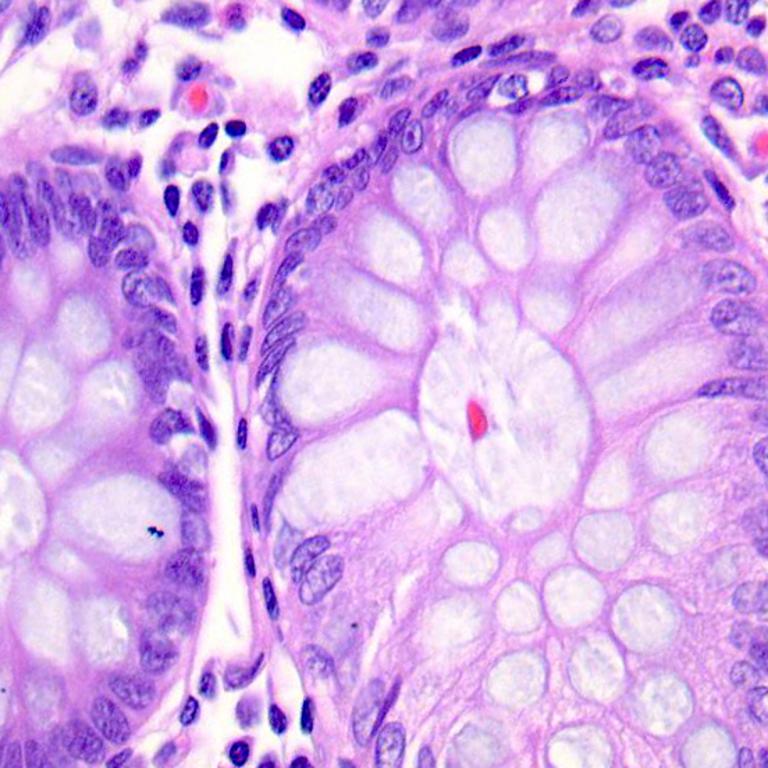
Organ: colon
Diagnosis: benign